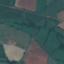
Land use / land cover class: Pasture